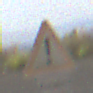
Verkehrszeichen: Gefahrenstelle
Zusatzzeichen unten: HinweiseAufGefahrenDurchVerbaleAngabe11
Umgebung: Outdoor, RoadRail
Tageszeit: MorningAfternoon
Wetter: PartlyCloudy
Licht: Natural
Jahreszeit: NotSpecified
Kontrast: HighContrast